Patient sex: M
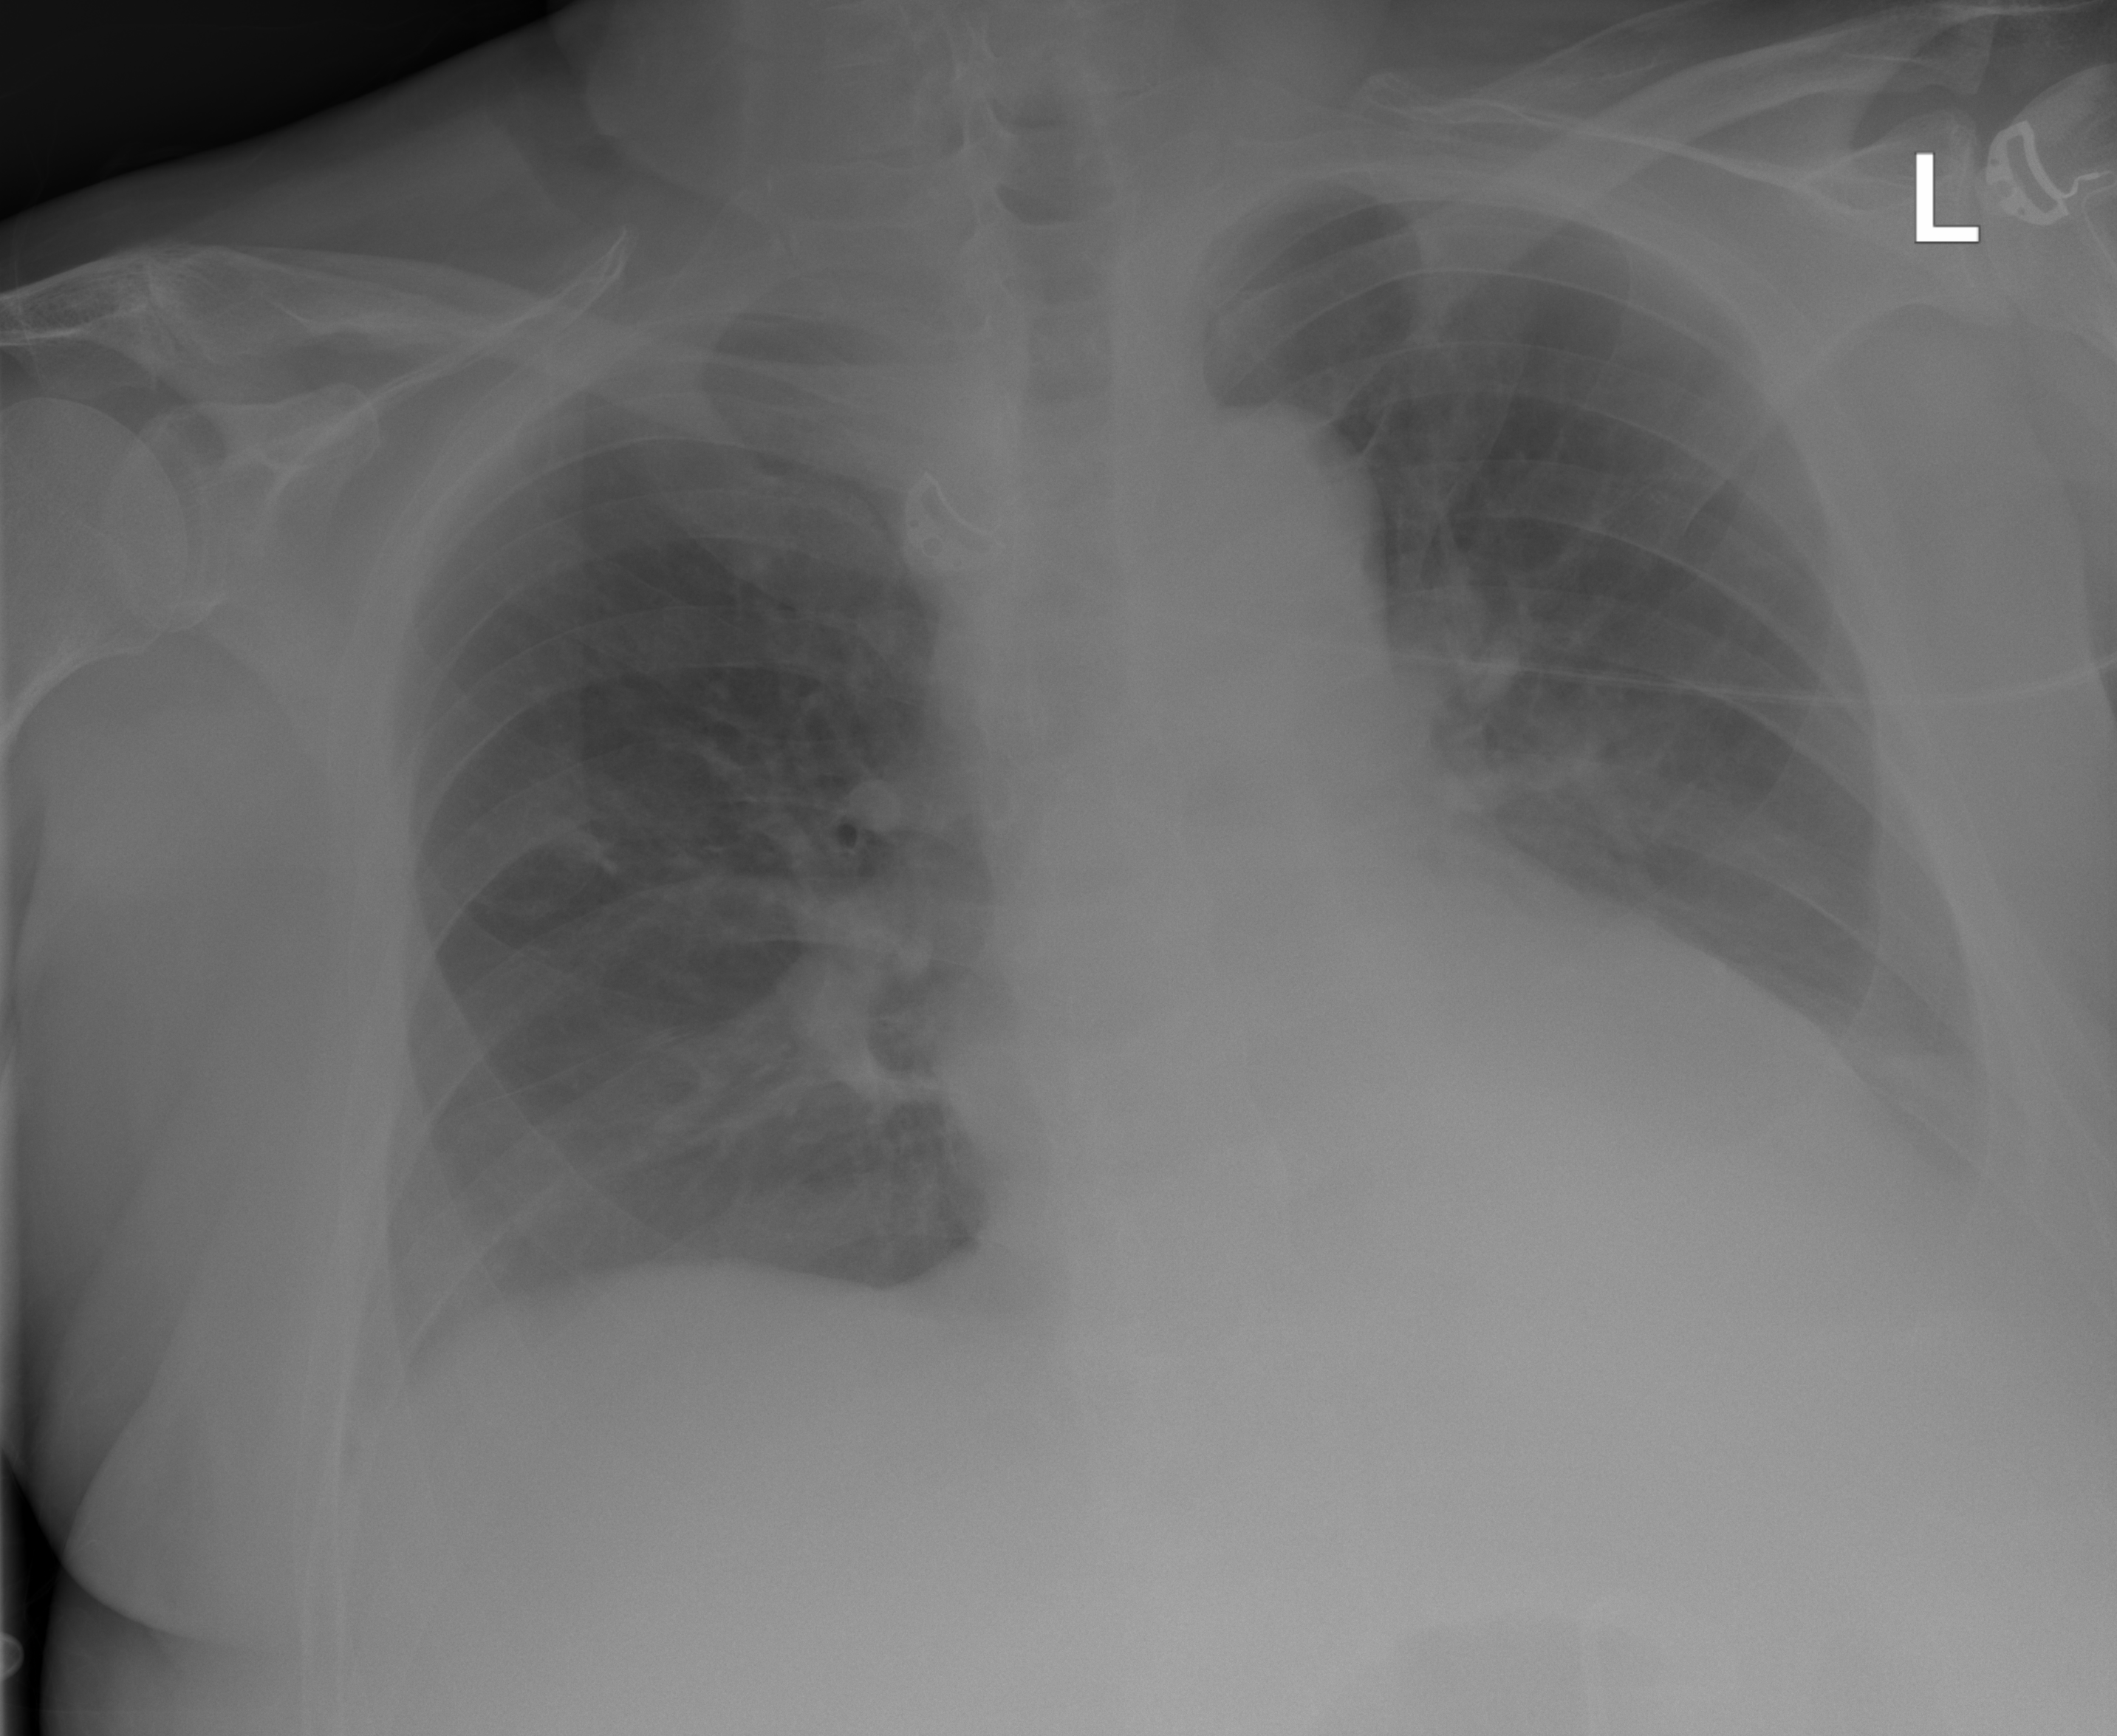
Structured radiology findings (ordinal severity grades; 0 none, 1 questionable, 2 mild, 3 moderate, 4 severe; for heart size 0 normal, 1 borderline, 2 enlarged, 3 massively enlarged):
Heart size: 1
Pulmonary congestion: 2
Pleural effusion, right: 0
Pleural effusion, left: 2
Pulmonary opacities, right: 0
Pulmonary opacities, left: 0
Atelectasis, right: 0
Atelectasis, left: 2